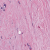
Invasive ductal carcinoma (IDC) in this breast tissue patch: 0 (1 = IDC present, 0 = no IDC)